Interaction volume radius: 10 \u00c5
Interaction volume height: 15 \u00c5
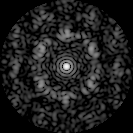
Disorder parameter: 0.6847